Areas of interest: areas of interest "Yantai Gaoling Ecological Fruits and Vegetables Industrial Park"
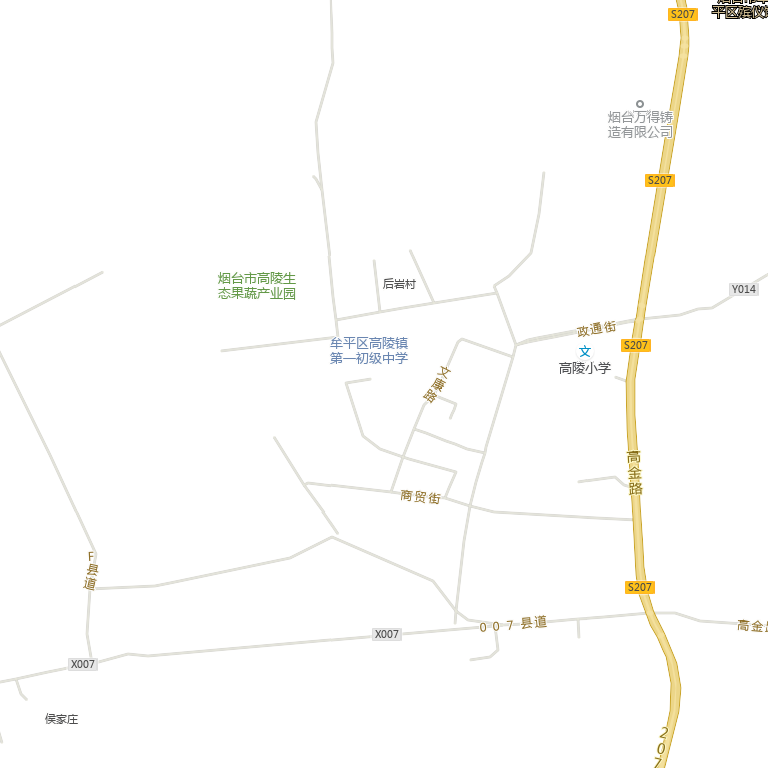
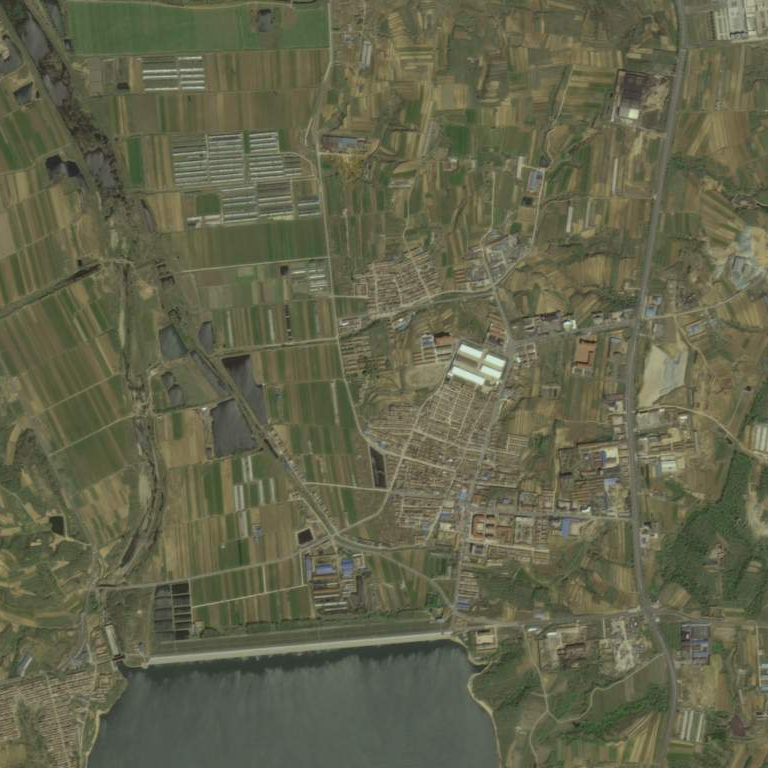